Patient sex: M
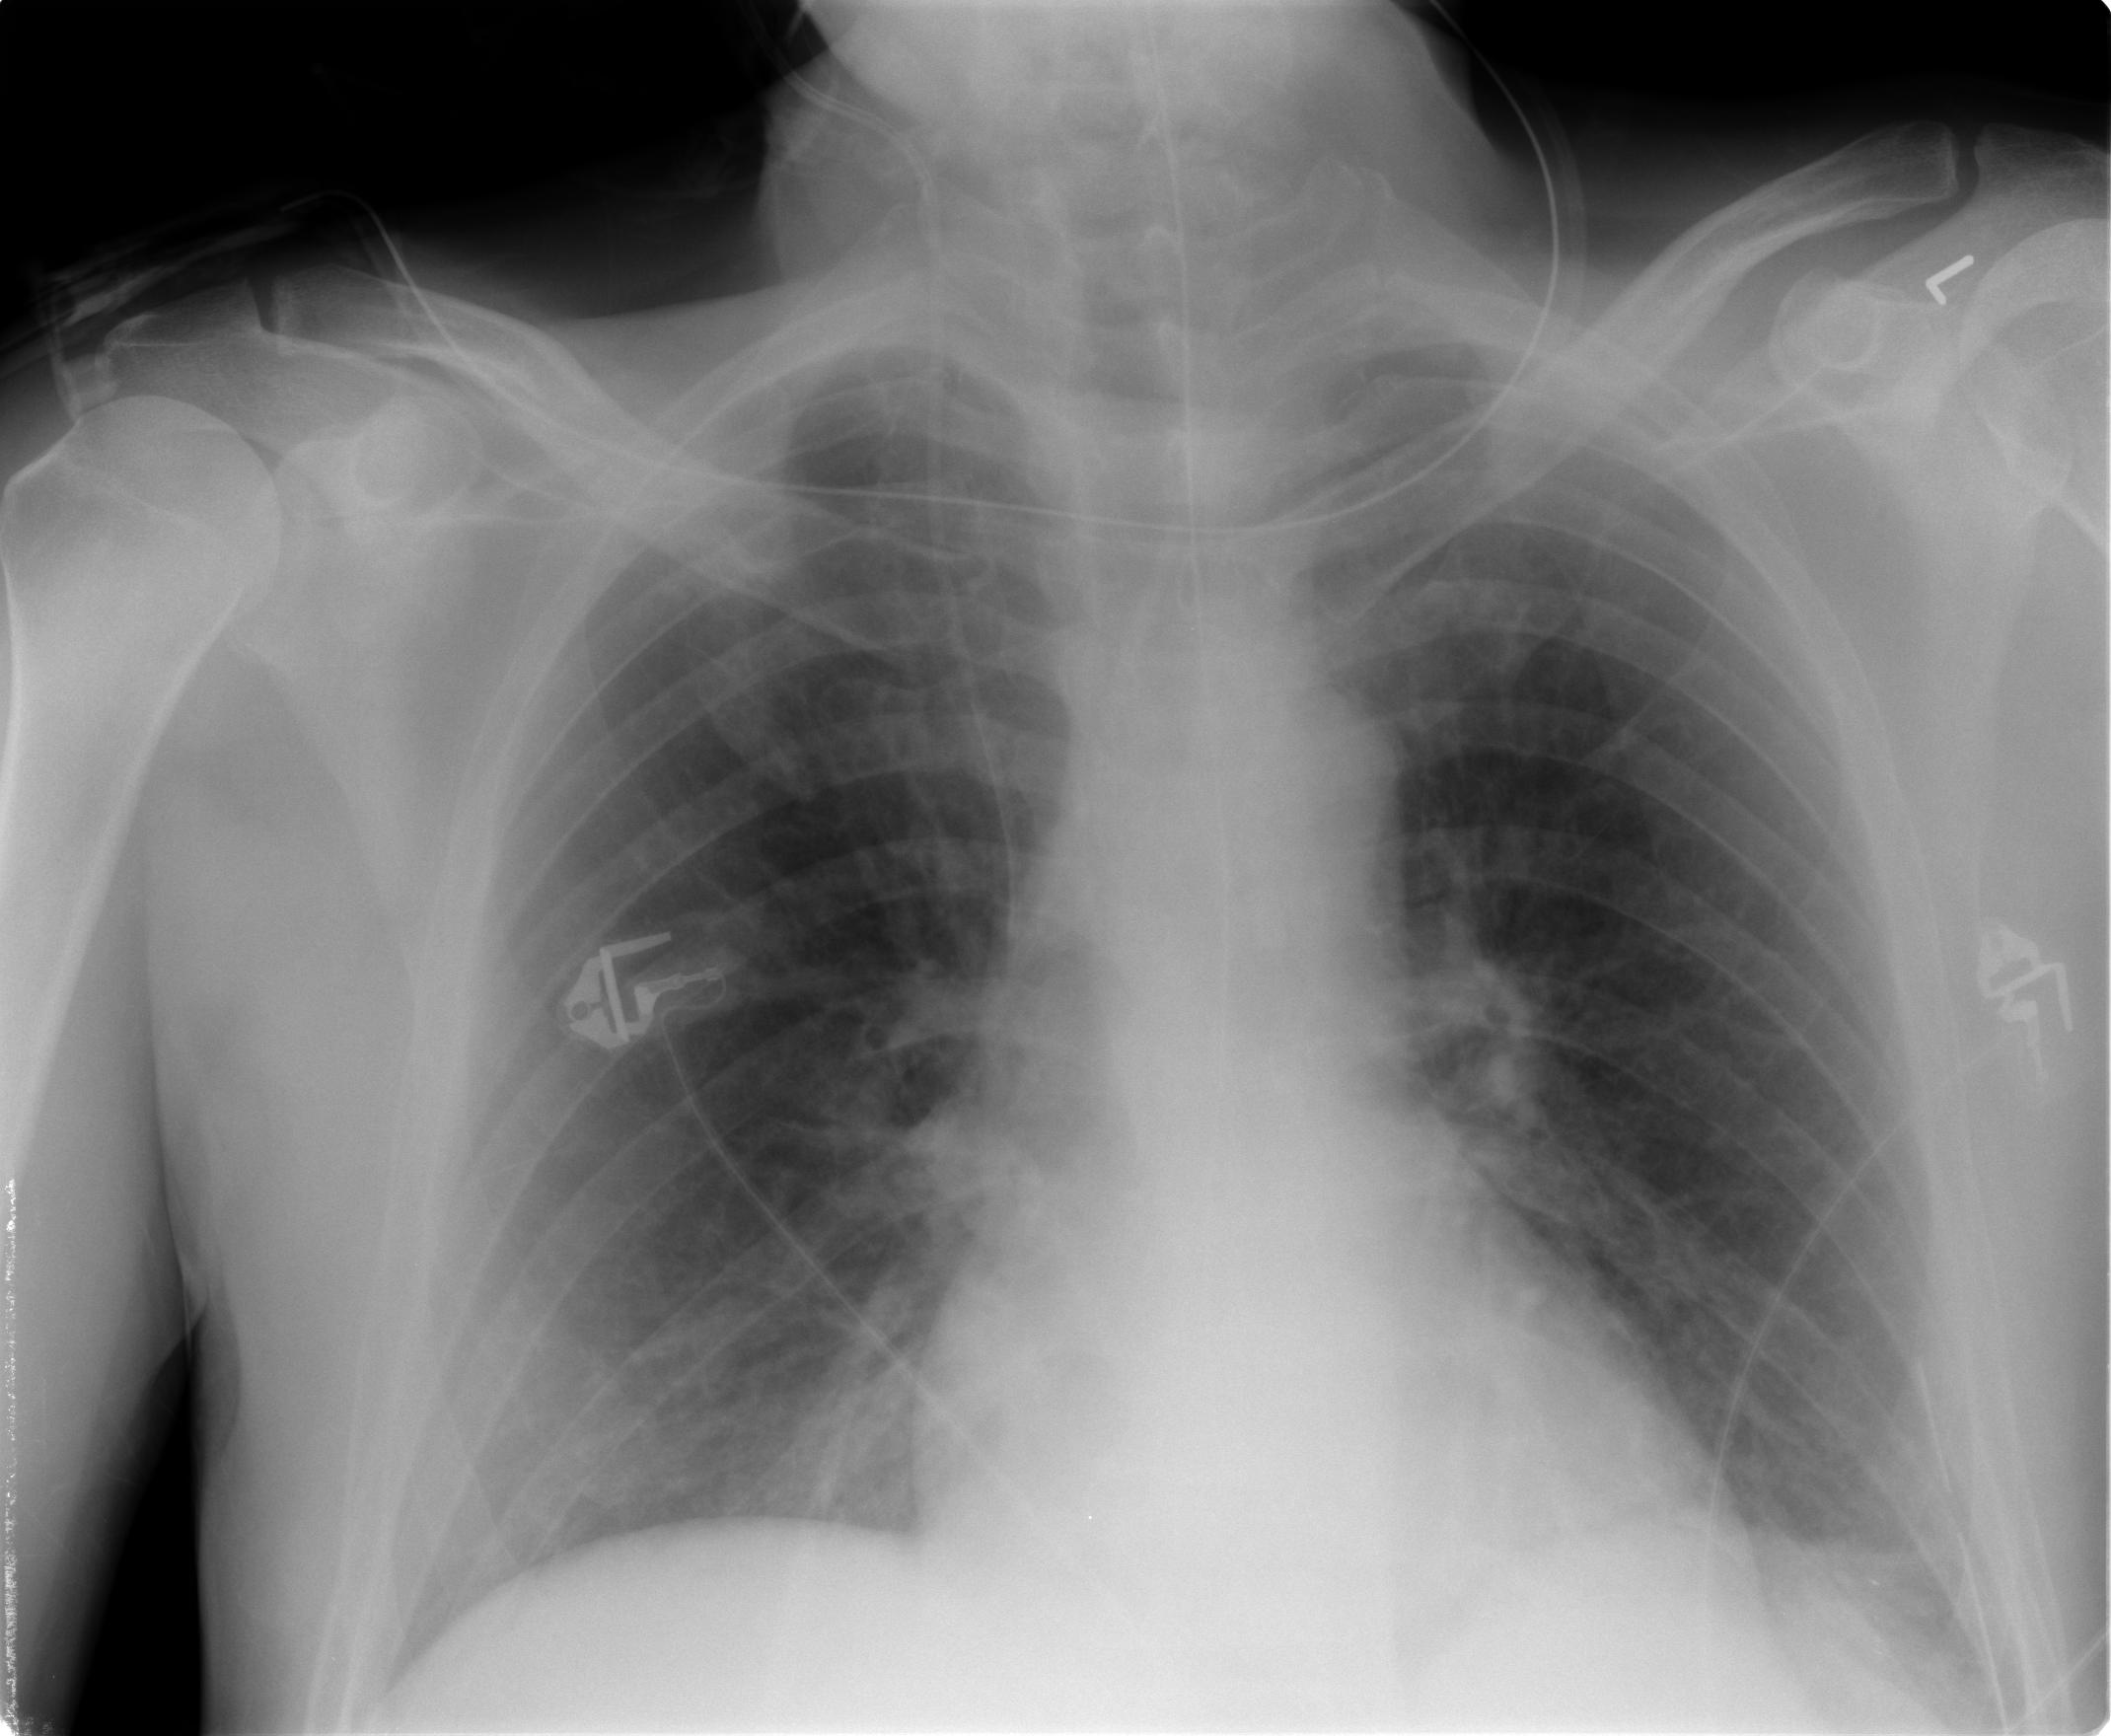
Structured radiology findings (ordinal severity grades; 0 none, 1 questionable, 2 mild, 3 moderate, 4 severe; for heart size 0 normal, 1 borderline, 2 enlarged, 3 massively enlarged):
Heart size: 0
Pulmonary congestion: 0
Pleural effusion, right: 0
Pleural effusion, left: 2
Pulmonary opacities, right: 0
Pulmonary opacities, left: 0
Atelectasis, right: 0
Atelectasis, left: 2